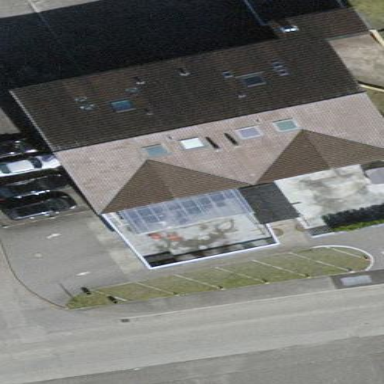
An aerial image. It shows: View of roof of building.